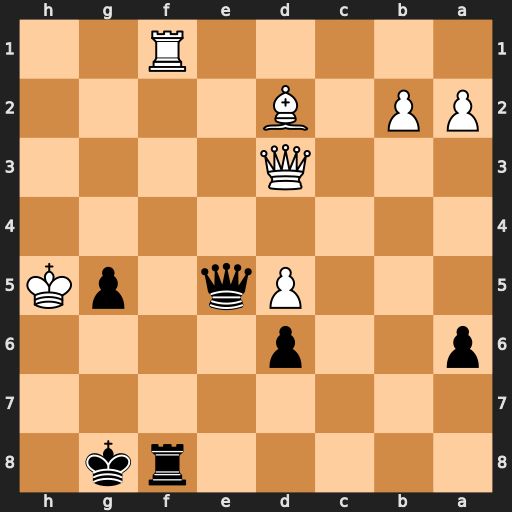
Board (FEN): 5rk1/8/p2p4/3Pq1pK/8/3Q4/PP1B4/5R2
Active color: b
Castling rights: -
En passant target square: -
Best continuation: Qh2+ Kxg5 Qg2+ Kh4 Rxf1 Qg3+ Qxg3+